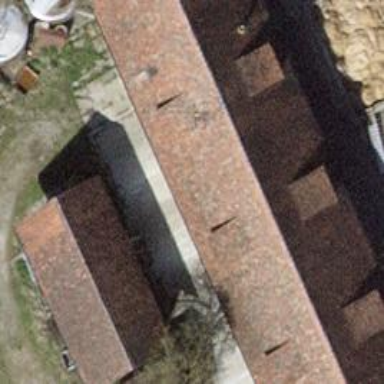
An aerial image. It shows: Gabled roof on farm auxiliary building.